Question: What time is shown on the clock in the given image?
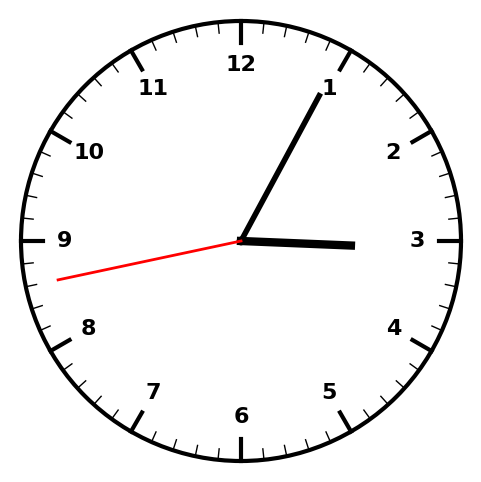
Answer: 03:04:43